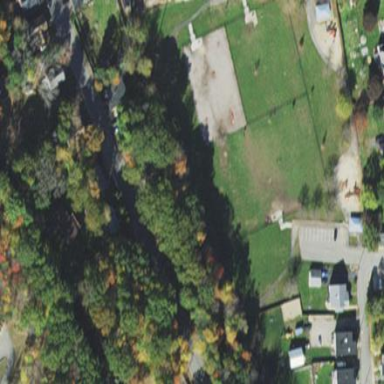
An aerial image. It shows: Dog park for leisure land.